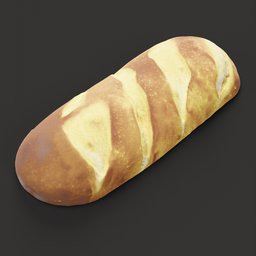
Label: nature